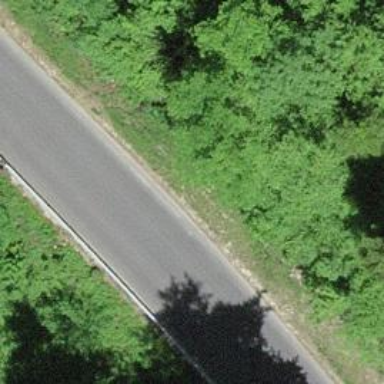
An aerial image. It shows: Tertiary road.